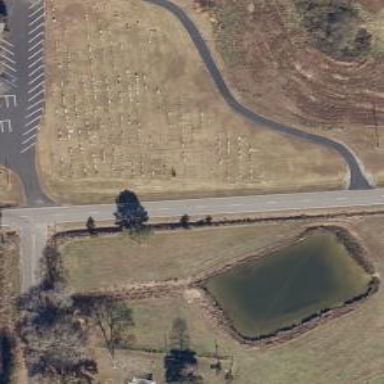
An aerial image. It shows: Cemetery with graves.